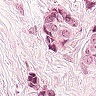
Metastatic tissue present: yes